【题型】填空题　【知识点】立体几何　【难度】medium
(2024$\cdot$上海奉贤$\cdot$三模) 已知正方体 $ABCD-A_1B_1C_1D_1$ 的棱长为 3, $E_1, E_2, \cdots, E_k$ 为正方形 $ABCD$ 边上的 $k$ 个两两不同的点. 若对任意的点 $E_i$, 存在点 $E_j(i,j \in \{1,2,\cdots,k\}, i \neq j)$. 使得直线 $A_1A$ 与平面 $A_1E_iE_j$ 以及平面 $C_1E_iE_j$ 所成角大小均为 $\frac{\pi}{6}$, 则正整数 $k$ 的最大值为\underline{\quad 8 \quad}.
【解答】
【答案】 8

【分析】 先确定当直线 $A_1A$ 与平面 $A_1E_iE_j$ 所成角大小均为 $\frac{\pi}{6}$ 时, $E_i, E_j$ 满足的条件, 同理当直线 $A_1A$ 与平面 $C_1E_iE_j$ 所成角大小均为 $\frac{\pi}{6}$ 时, $E_i, E_j$ 满足的条件, 再考虑如何作出 $E_i, E_j$ 即可.

【解析】 如图:

设 $E_i, E_j$ 为正方形 $ABCD$ 的两个点, 且满足直线 $A_1A$ 与平面 $A_1E_iE_j$ 所成的角为 $\frac{\pi}{6}$, 过 $A$ 作 $AH \perp E_iE_j$ 于 $H$,

连接 $A_1H$, 则 $\angle AA_1H$ 为线 $A_1A$ 与平面 $A_1E_iE_j$ 所成的角, 是 $\frac{\pi}{6}$.

所以 $AH = AA_1 \cdot \tan\frac{\pi}{6} = \sqrt{3}$.

所以在平面 $ABCD$ 内, 以 $A$ 为圆心, $\sqrt{3}$ 为半径做圆, 取 $H$ 为圆上一点, 过 $H$ 作圆的切线, 切线与正方形 $ABCD$ 边的交点即为 $E_i, E_j$.

又 $AA_1 \parallel CC_1$, 所以 $CC_1$ 与平面 $C_1E_iE_j$ 所成的角为 $\frac{\pi}{6}$, 所以以 $C$ 为圆心, $\sqrt{3}$ 为半径做圆, 做该圆的切线, 与正方形 $ABCD$ 边的交点即为 $E_i, E_j$.

如图:

因为 $AC = 3\sqrt{2} > 2\sqrt{3}$, 所以 $\odot A$ 与 $\odot C$ 相离, 两圆有 4 条公切线, 与正方形 $ABCD$ 的边有 8 个交点.

在这 8 个点中, 任选一个点 $E_i$, 存在点 $E_j(i,j \in \{1,2,\cdots,8\}, i \neq j)$. 使得直线 $A_1A$ 与平面 $A_1E_iE_j$ 以及平面 $C_1E_iE_j$ 所成角大小均为 $\frac{\pi}{6}$.

故答案为: 8

【点睛】 关键点点睛: 本题的关键是弄清楚 $E_i, E_j$ 点的作法. 先根据直线与平面所成角的概念, 判断 $E_i, E_j$ 应满足的条件, 以后的问题就好想多了.
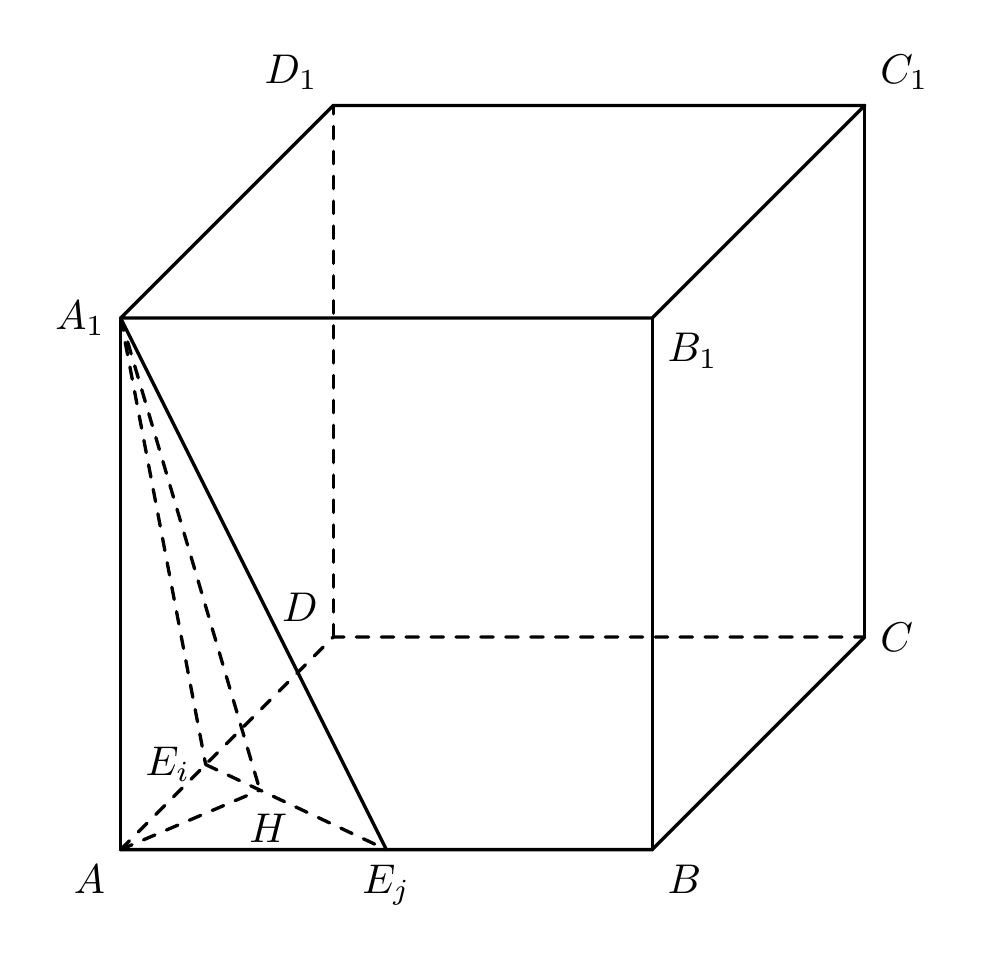
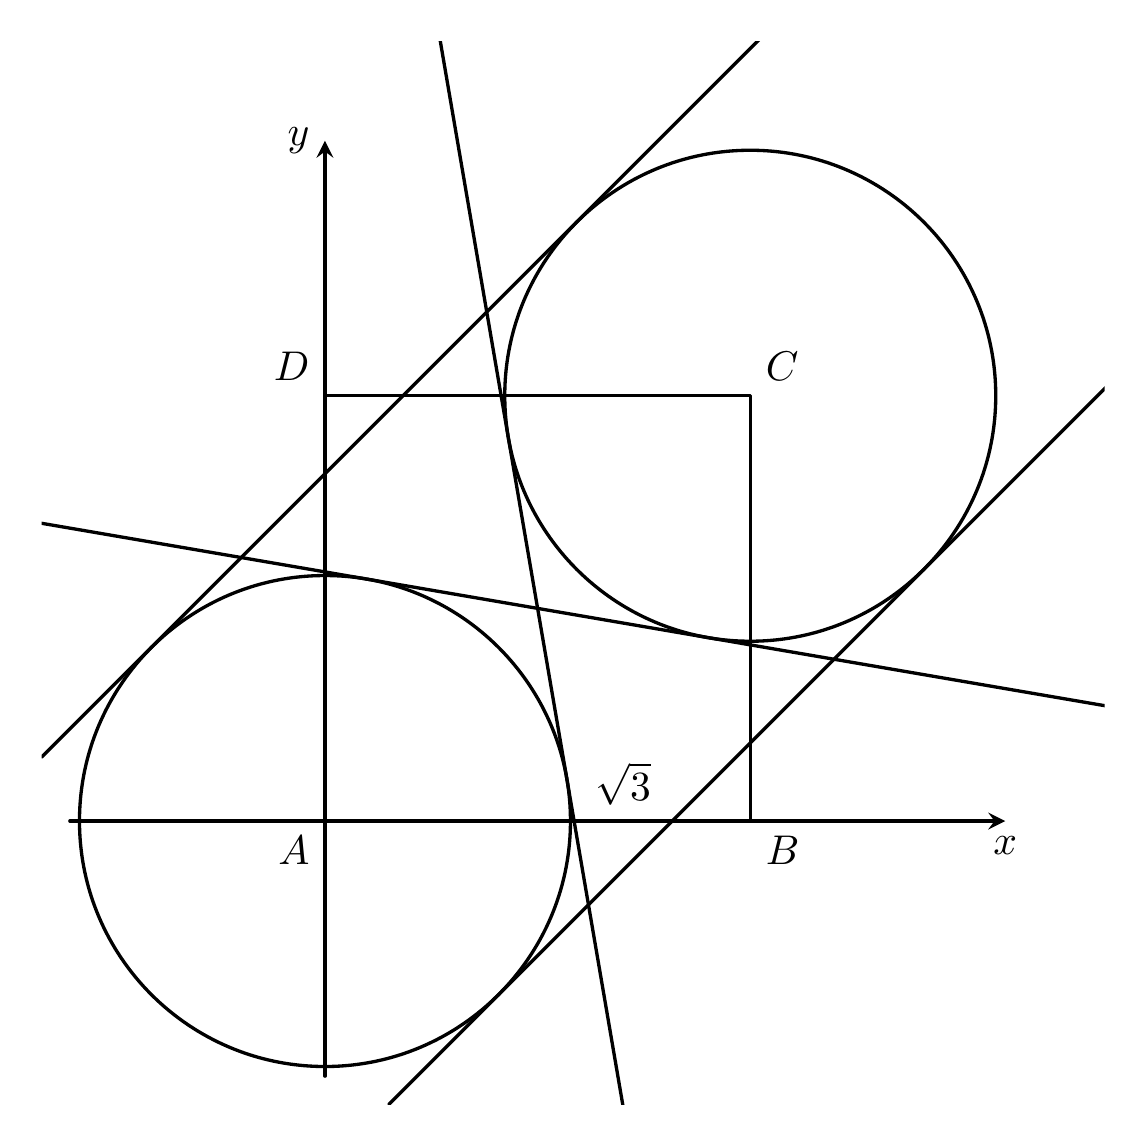